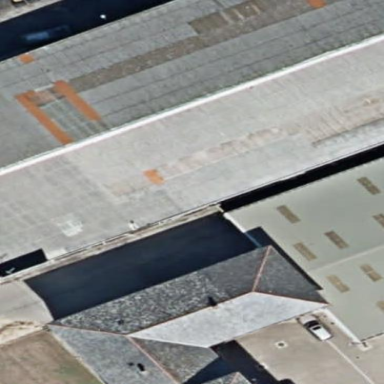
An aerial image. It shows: Warehouse building.